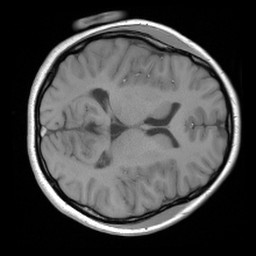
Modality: FLASH
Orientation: axial
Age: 22
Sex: female
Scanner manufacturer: siemens
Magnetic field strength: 3 T
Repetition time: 0.245 s
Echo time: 0.0026 s